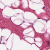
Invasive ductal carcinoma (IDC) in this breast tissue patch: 0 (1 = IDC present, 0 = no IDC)